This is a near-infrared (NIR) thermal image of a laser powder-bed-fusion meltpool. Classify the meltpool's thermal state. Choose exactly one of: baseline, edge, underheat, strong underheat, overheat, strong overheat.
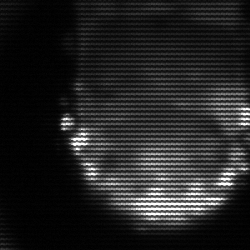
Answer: baseline